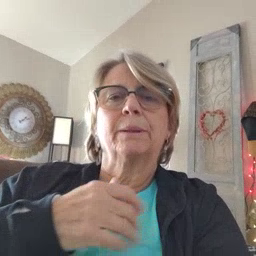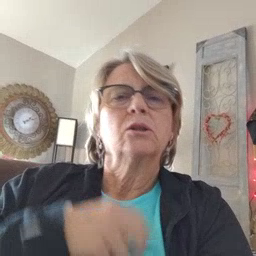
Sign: pajamas